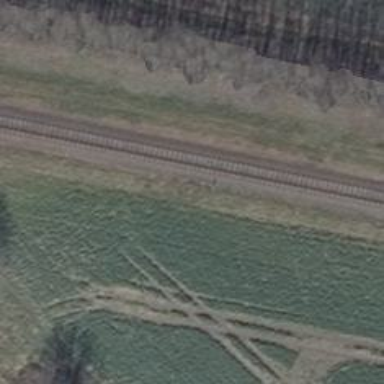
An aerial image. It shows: Solitary milestone along the railway.